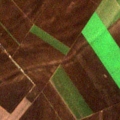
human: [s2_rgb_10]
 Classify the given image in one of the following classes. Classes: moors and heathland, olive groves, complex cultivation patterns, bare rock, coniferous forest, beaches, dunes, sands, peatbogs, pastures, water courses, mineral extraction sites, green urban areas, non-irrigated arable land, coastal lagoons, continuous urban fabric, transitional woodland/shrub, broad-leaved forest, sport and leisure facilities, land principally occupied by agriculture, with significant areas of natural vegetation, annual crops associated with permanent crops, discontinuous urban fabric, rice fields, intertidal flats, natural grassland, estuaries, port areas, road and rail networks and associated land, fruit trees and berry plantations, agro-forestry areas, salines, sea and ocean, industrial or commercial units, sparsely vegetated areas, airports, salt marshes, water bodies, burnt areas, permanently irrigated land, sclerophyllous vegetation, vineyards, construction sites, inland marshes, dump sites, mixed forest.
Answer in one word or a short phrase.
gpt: non-irrigated arable land